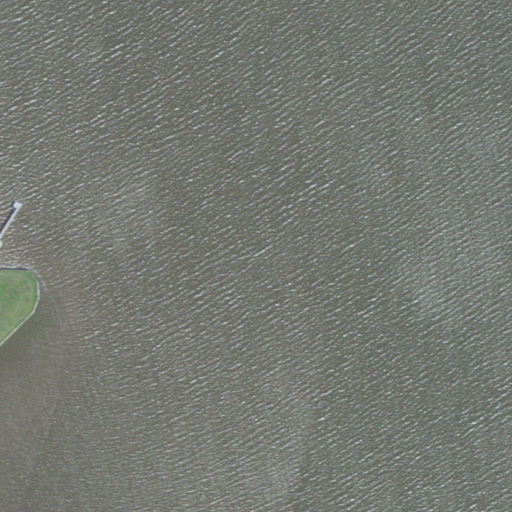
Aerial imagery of cape in North Carolina named Stevenson Point containing open water and herbaceous wetlands